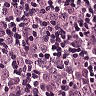
Metastatic tissue present: yes